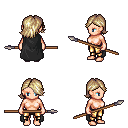
a pixel art fantasy rpg character, female body template, human, light skin, black cape, gold greaves, white blonde swoop hairstyle, spear, four views (front, back, left, right), 2x2 character sprite sheet, small pixel art, hard edges, no anti-aliasing